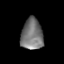
Tissue: skin
Cell type: Epithelial cells
Senescence score: 0.2579
Nuclear area (px): 667
Mean DAPI intensity: 116.982